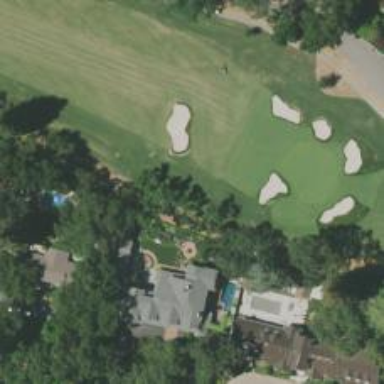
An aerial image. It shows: Service road designated as golf cart path.